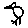
Label: bird